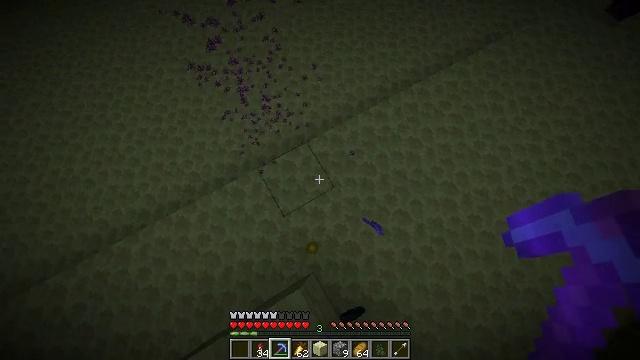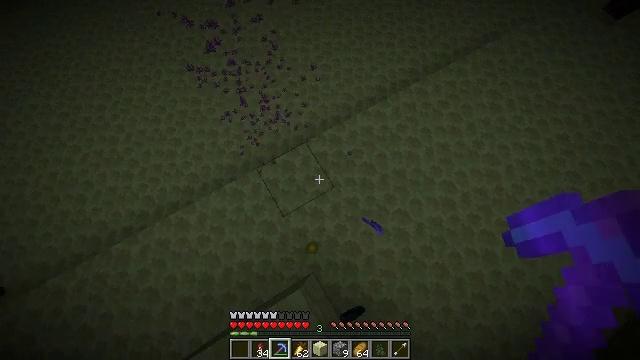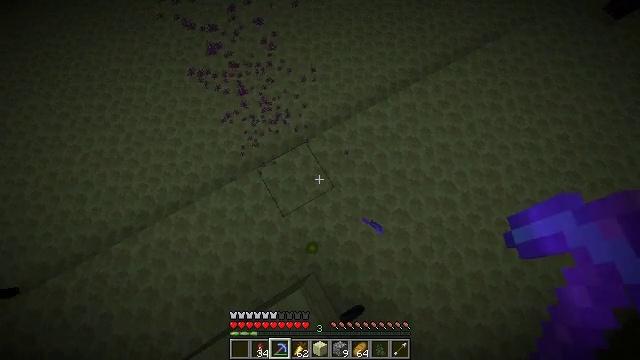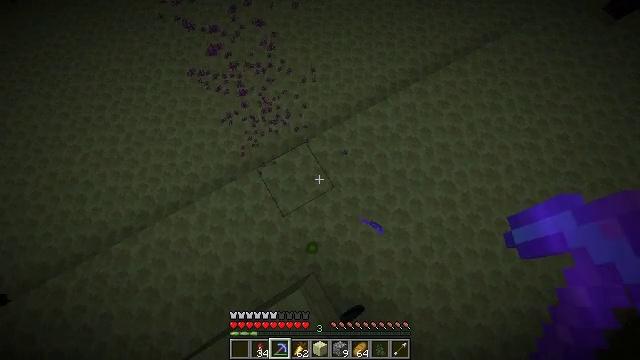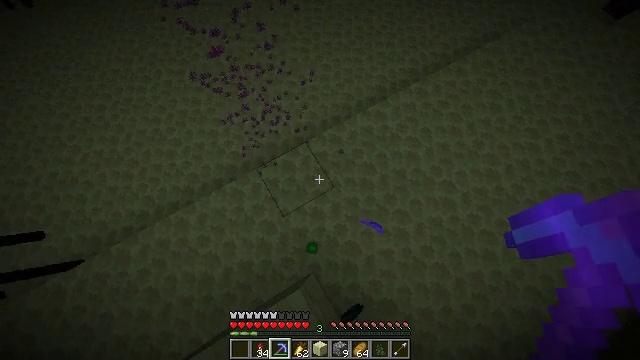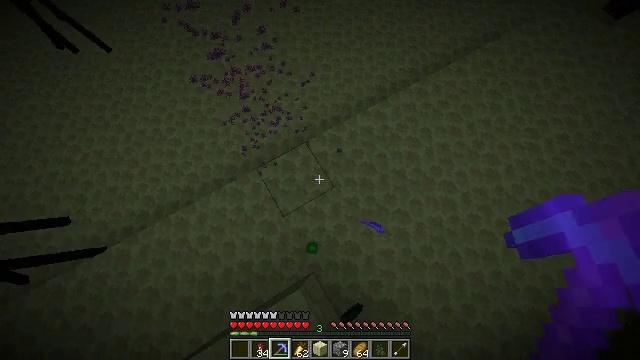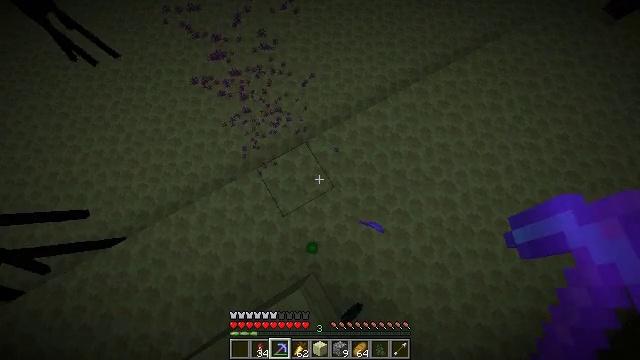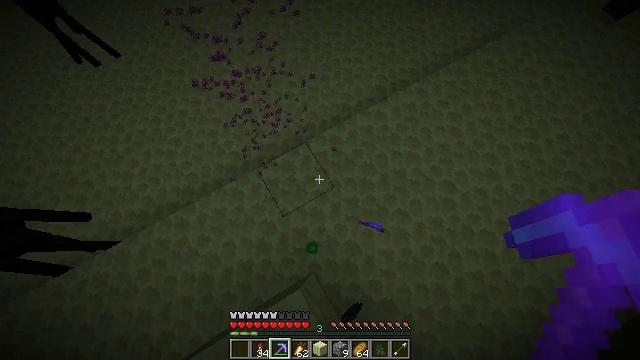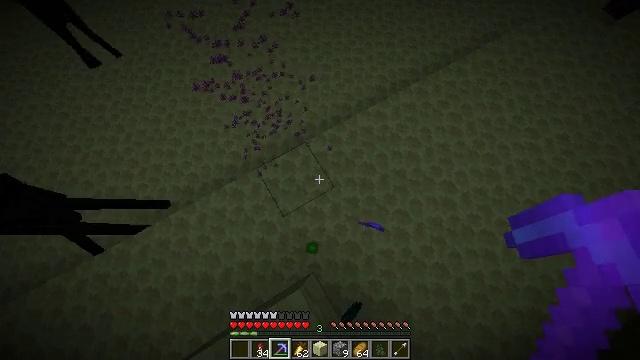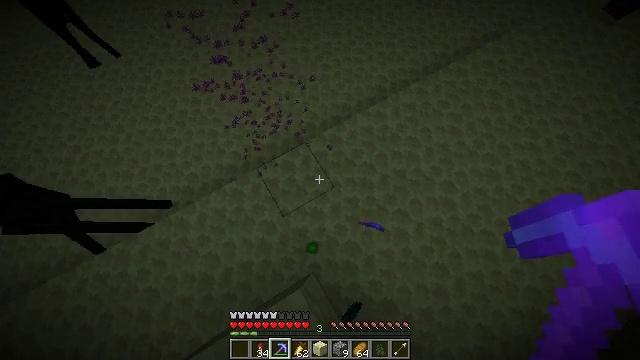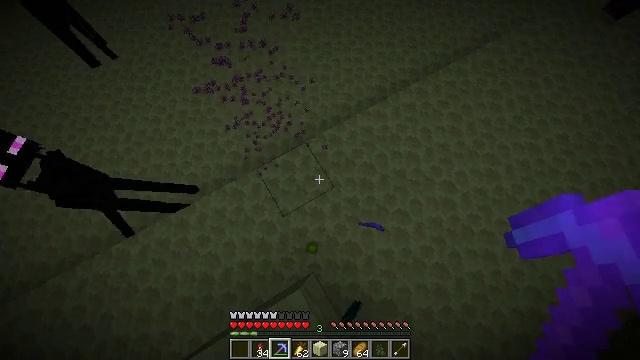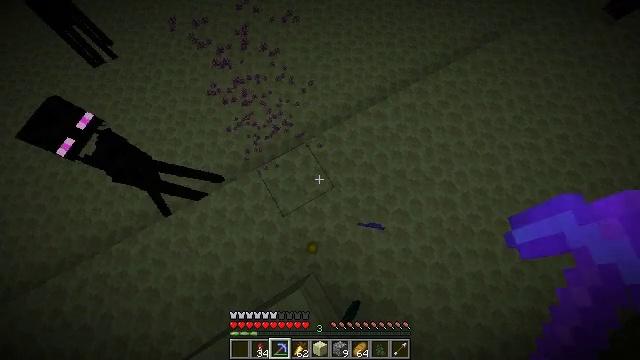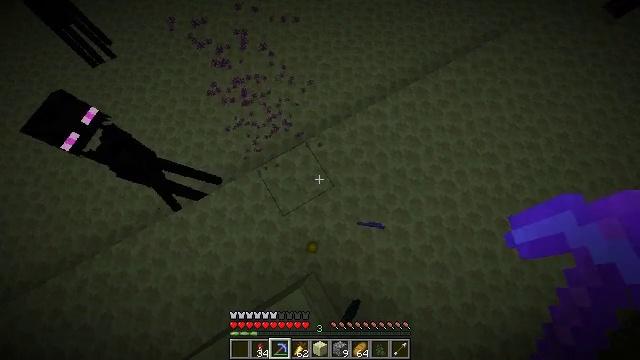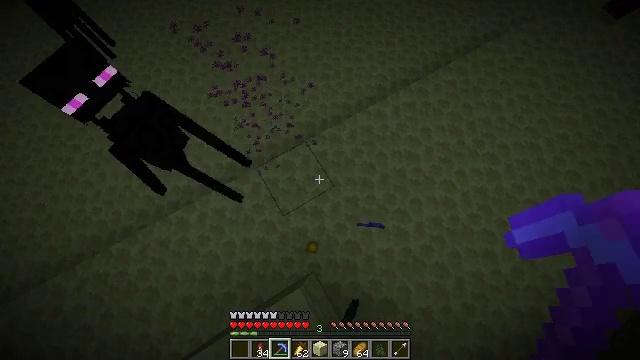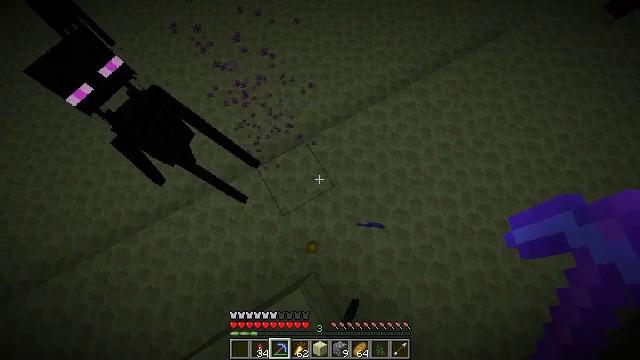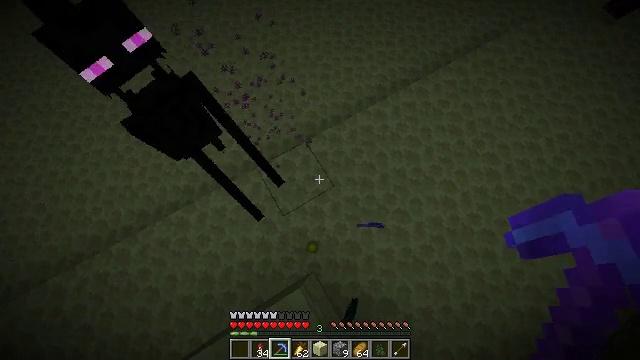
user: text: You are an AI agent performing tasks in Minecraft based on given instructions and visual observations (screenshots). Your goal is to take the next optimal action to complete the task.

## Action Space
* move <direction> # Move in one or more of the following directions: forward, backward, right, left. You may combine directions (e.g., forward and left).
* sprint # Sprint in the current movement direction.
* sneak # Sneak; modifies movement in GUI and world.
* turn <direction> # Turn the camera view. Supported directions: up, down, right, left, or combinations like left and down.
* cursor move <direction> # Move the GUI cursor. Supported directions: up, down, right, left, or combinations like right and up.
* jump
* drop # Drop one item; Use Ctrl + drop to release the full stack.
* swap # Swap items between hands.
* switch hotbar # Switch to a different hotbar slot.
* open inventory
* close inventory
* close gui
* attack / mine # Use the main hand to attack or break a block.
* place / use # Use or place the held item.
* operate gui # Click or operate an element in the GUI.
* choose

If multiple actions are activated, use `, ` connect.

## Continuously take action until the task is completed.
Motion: motion action
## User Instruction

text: Hunt the enderman.
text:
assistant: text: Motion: sneak
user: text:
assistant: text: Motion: sneak
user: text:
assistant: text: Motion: sneak
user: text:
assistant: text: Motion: sneak
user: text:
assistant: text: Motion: sneak
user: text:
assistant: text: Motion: sneak
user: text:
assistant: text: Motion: sneak
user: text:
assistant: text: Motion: sneak
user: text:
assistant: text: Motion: sneak
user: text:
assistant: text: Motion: sneak
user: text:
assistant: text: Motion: sneak
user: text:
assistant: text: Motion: sneak
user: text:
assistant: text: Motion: sneak
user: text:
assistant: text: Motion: sneak
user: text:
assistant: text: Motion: sneak
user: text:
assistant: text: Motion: sneak
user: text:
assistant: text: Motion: sneak, jump
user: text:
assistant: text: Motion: sneak, jump
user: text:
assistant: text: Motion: sneak, jump
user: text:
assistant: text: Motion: sneak, jump
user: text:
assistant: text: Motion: sneak, jump
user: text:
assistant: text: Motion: sneak, jump
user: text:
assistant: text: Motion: sneak, jump
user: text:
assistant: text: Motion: sneak, turn left and down, jump
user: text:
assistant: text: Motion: sneak, turn left and down
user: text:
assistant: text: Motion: sneak, turn down
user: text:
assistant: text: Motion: sneak
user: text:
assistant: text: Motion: sneak
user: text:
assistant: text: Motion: sneak, turn right and up
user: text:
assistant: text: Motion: sneak, turn right and up